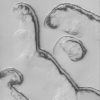
Label: not_dusty